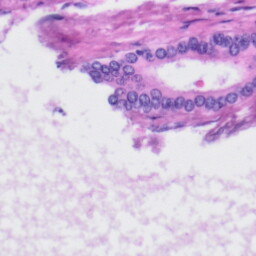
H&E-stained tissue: Liver